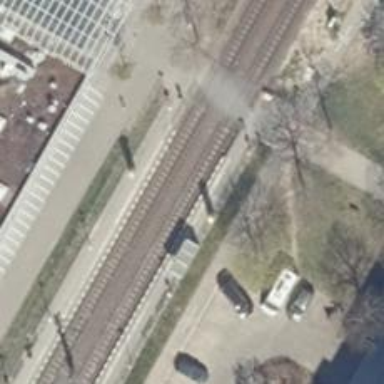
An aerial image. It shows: Tram stop.